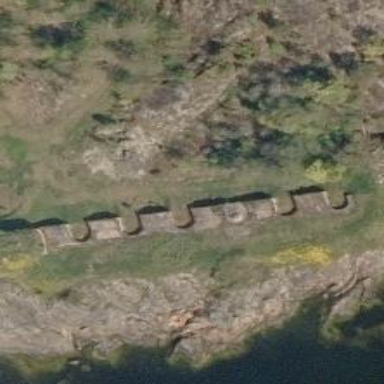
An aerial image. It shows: Military bunker.